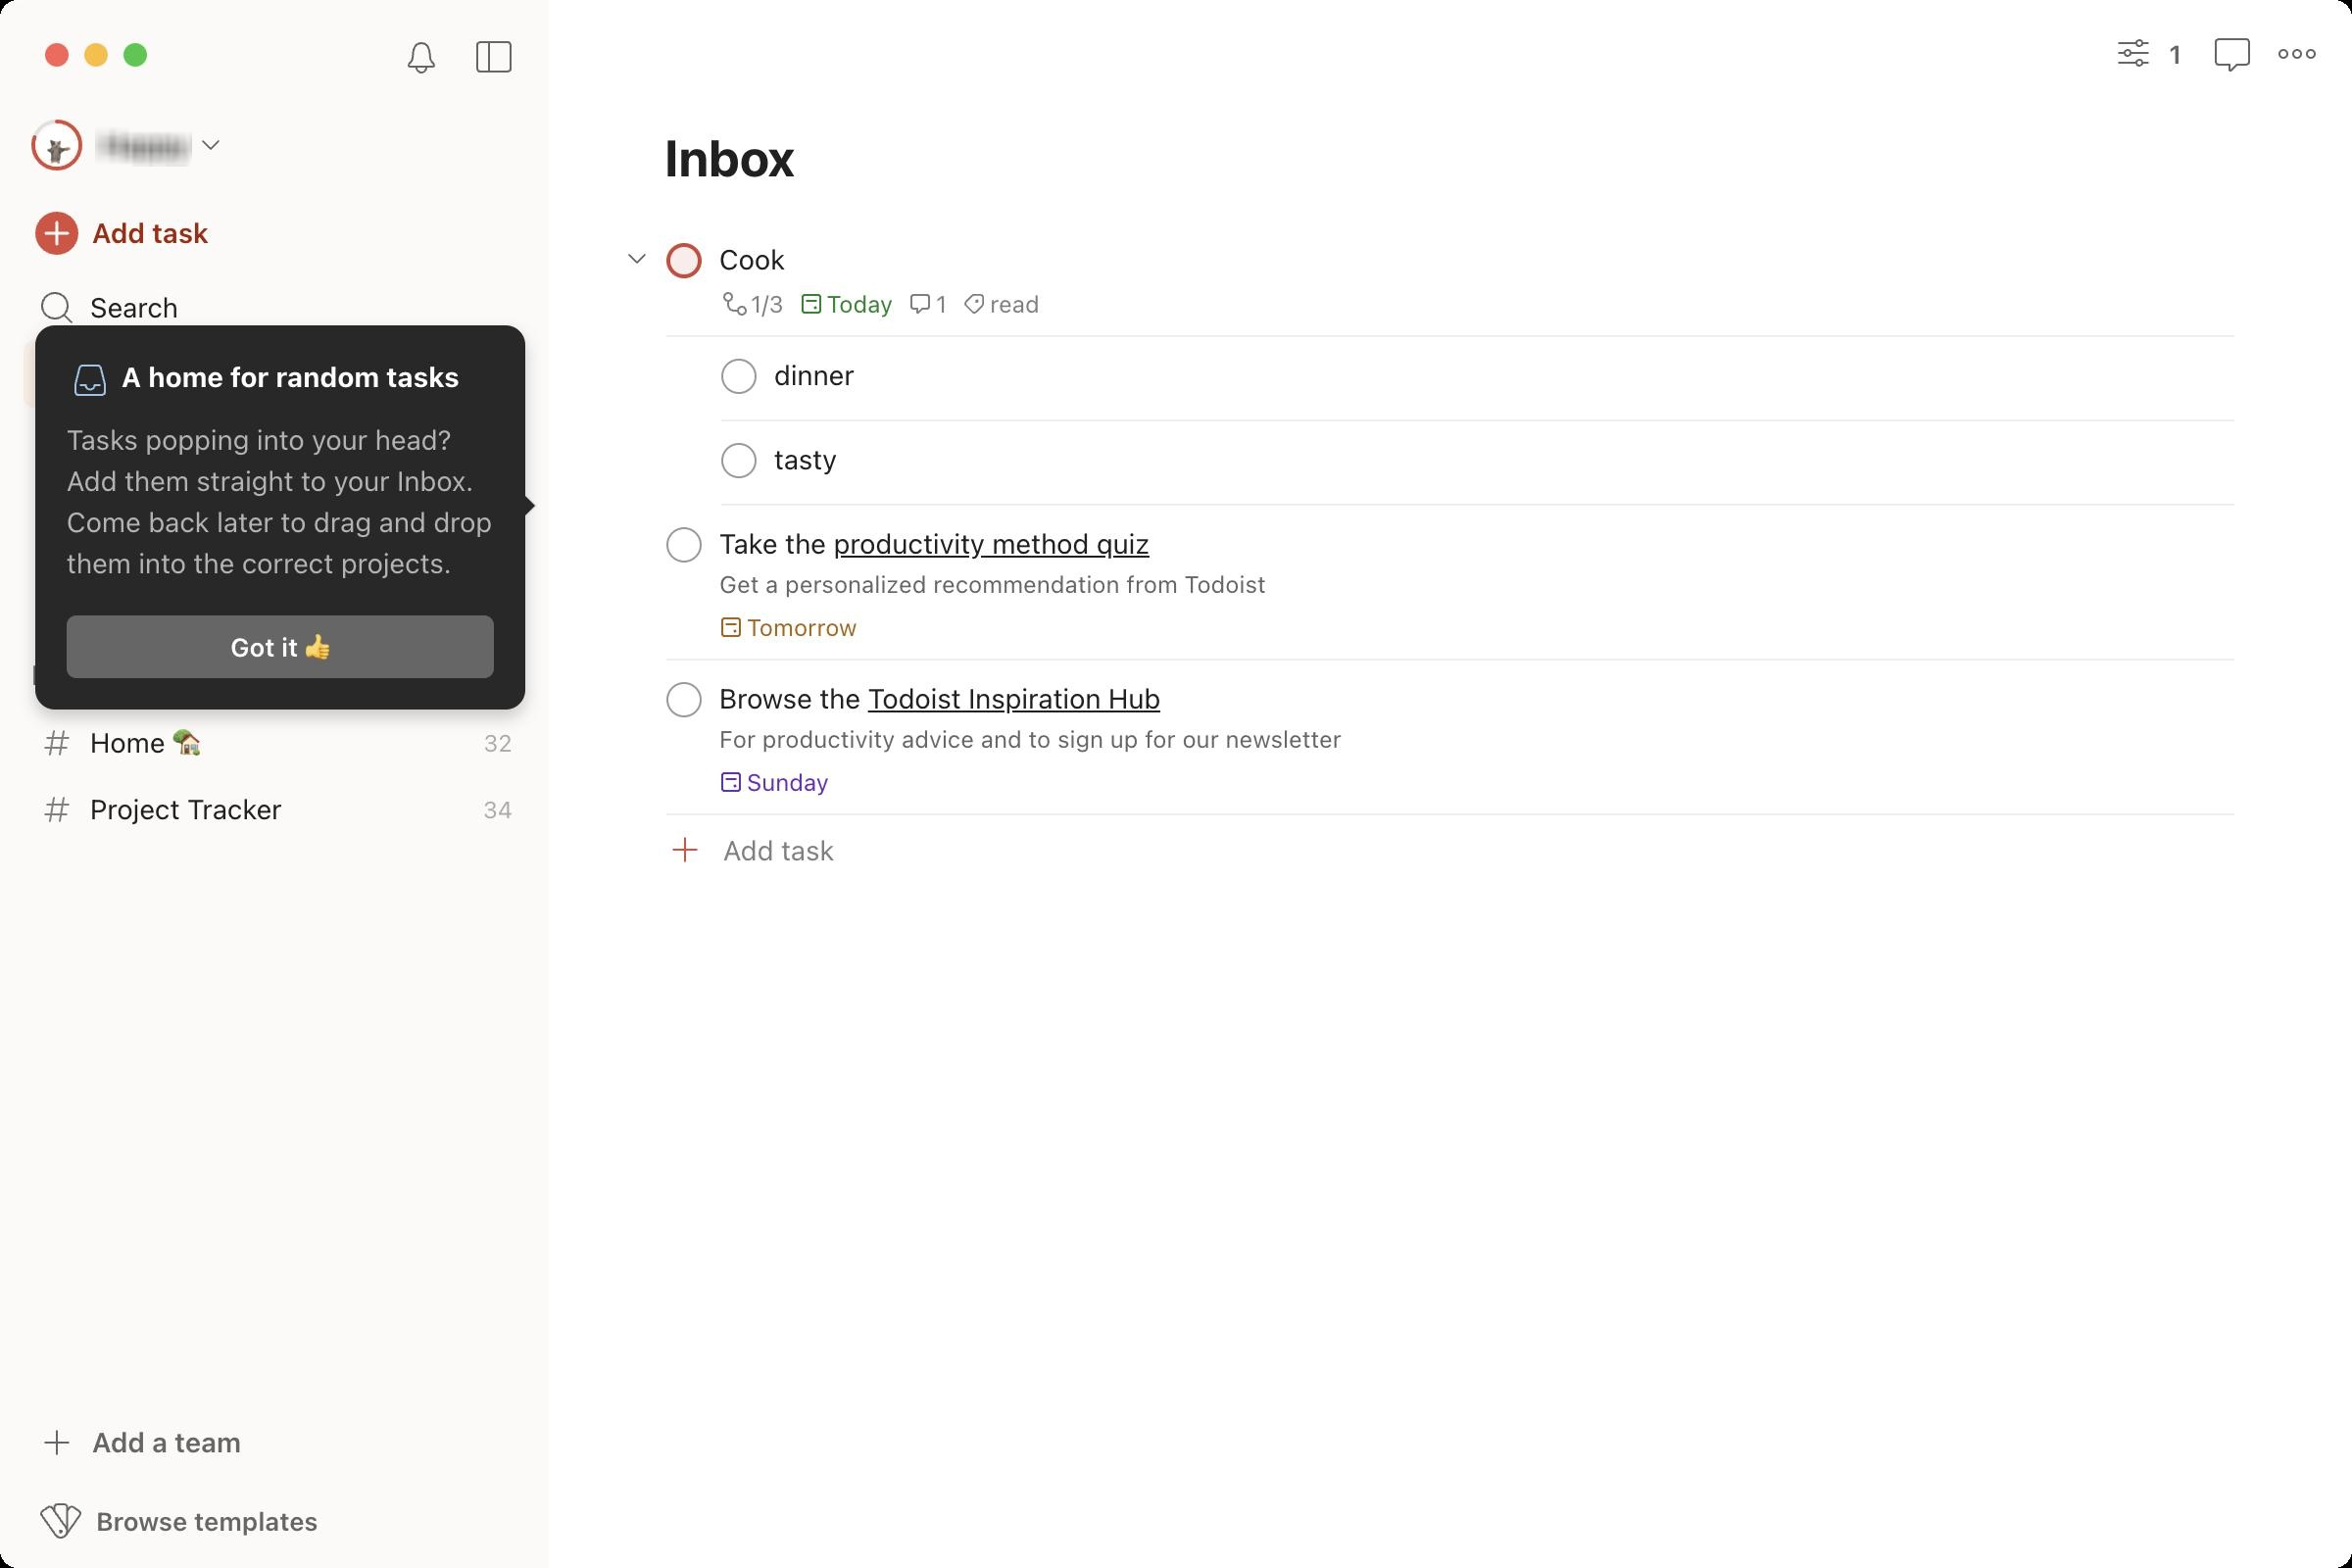
Accessibility tree:
{"name": "Inbox_–_Todoist", "role": "AXWindow", "description": null, "role_description": "standard window", "value": null, "position": "264.00;103.00", "size": "1200;800", "children": [{"name": "", "role": "AXGroup", "description": "", "role_description": "group", "value": "", "position": "0.00;0.00", "size": "1200;800", "children": [{"name": "", "role": "AXGroup", "description": "", "role_description": "group", "value": "", "position": "0.00;0.00", "size": "1200;800", "children": [{"name": "", "role": "AXGroup", "description": "", "role_description": "group", "value": "", "position": "0.00;0.00", "size": "1200;800", "children": [{"name": "", "role": "AXGroup", "description": "", "role_description": "group", "value": "", "position": "0.00;0.00", "size": "1200;800", "children": []}]}]}]}, {"name": null, "role": "AXButton", "description": null, "role_description": "close button", "value": null, "position": "22.00;20.00", "size": "14;16", "children": []}, {"name": null, "role": "AXButton", "description": null, "role_description": "full screen button", "value": null, "position": "62.00;20.00", "size": "14;16", "children": [{"name": null, "role": "AXGroup", "description": null, "role_description": "group", "value": null, "position": "62.00;20.00", "size": "14;16", "children": [{"name": null, "role": "AXGroup", "description": null, "role_description": "group", "value": null, "position": "62.00;20.00", "size": "14;16", "children": []}]}]}, {"name": null, "role": "AXButton", "description": null, "role_description": "minimize button", "value": null, "position": "42.00;20.00", "size": "14;16", "children": []}]}